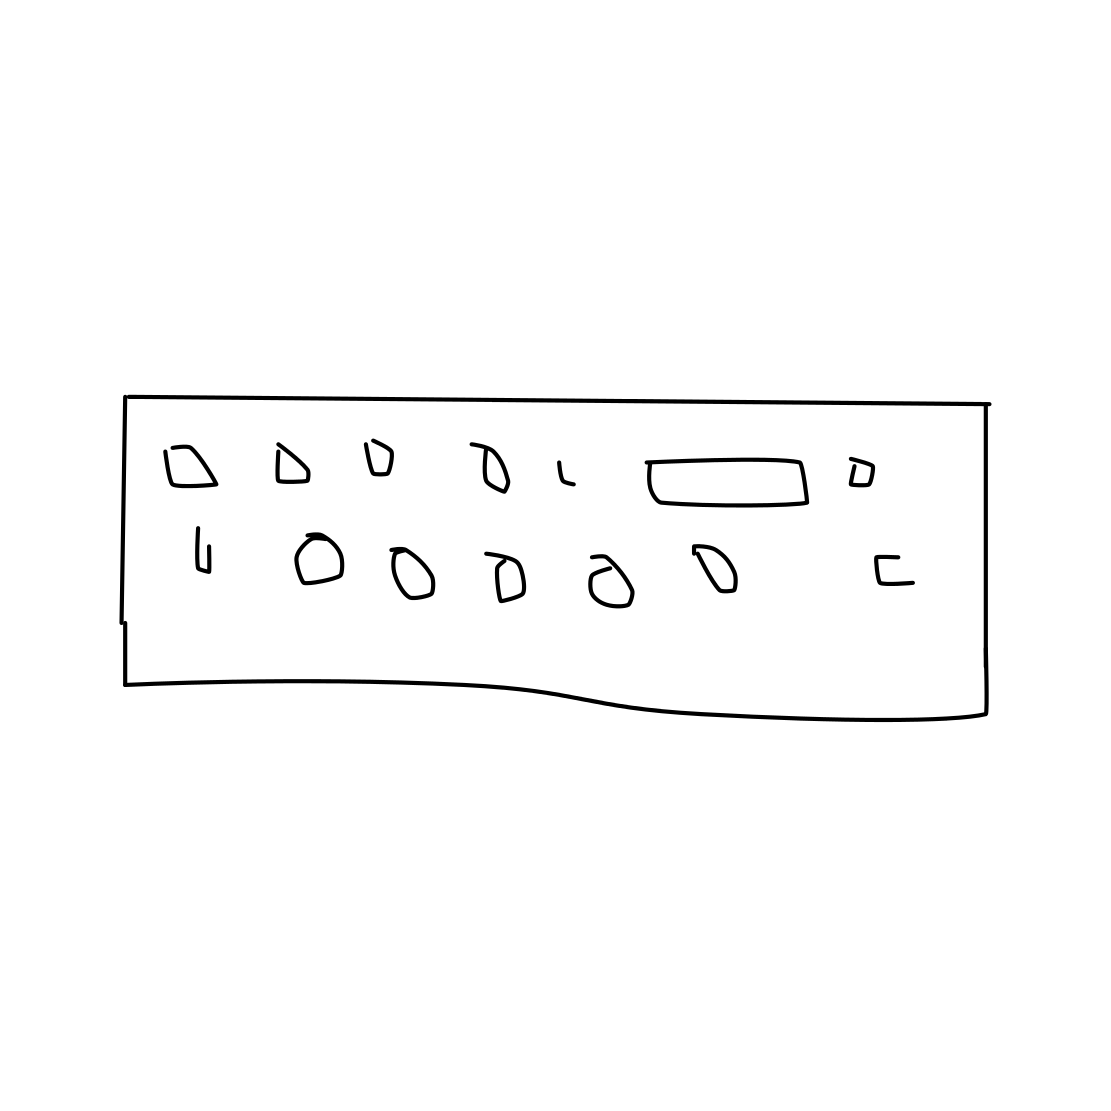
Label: keyboard